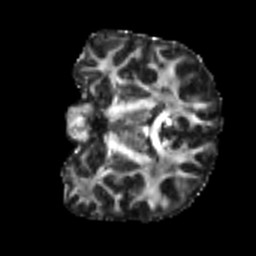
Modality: FA
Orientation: coronal
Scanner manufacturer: siemens
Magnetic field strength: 3 T
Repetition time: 4 s
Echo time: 0.0594 s